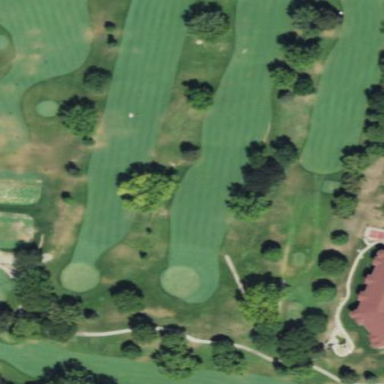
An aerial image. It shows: Grassy area designated as golf fairway.